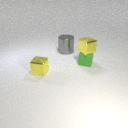
large gray metal cylinder to the left of small green rubber cube